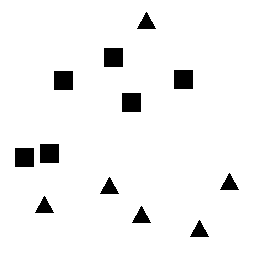
Squares: 6
Triangles: 6
Stars: 0
Total shapes: 12